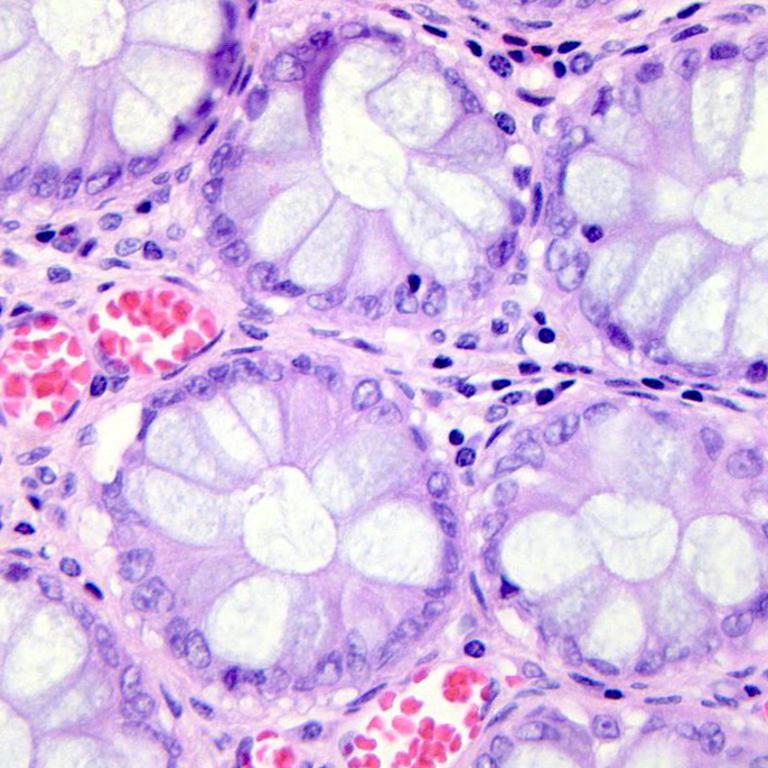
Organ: colon
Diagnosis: benign